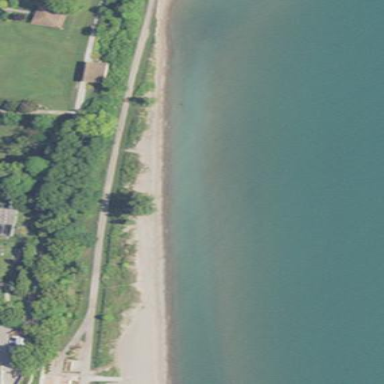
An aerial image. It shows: Sandy beach with natural surface.